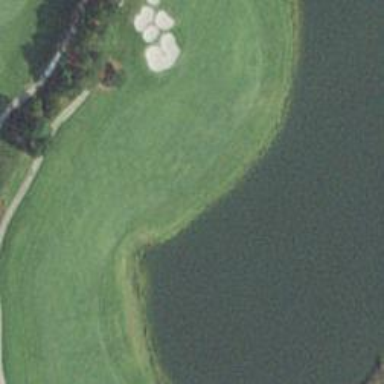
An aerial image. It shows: View of golf hole.